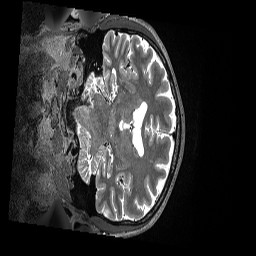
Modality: T2w
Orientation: coronal
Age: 71
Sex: female